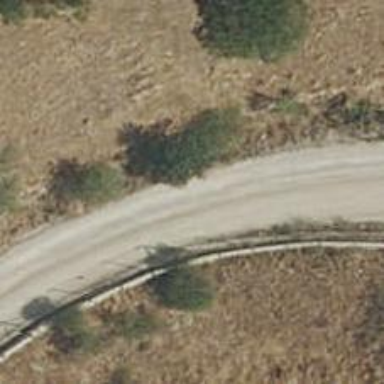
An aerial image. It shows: Dirt track road.